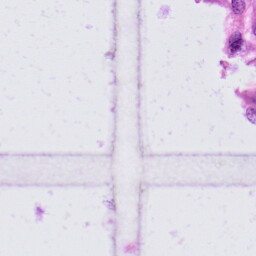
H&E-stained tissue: Skin